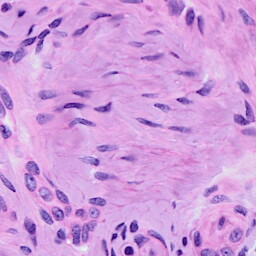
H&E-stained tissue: Cervix